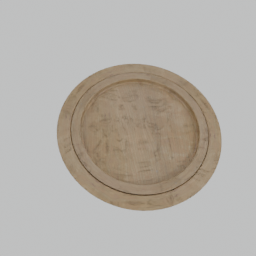
Label: tools